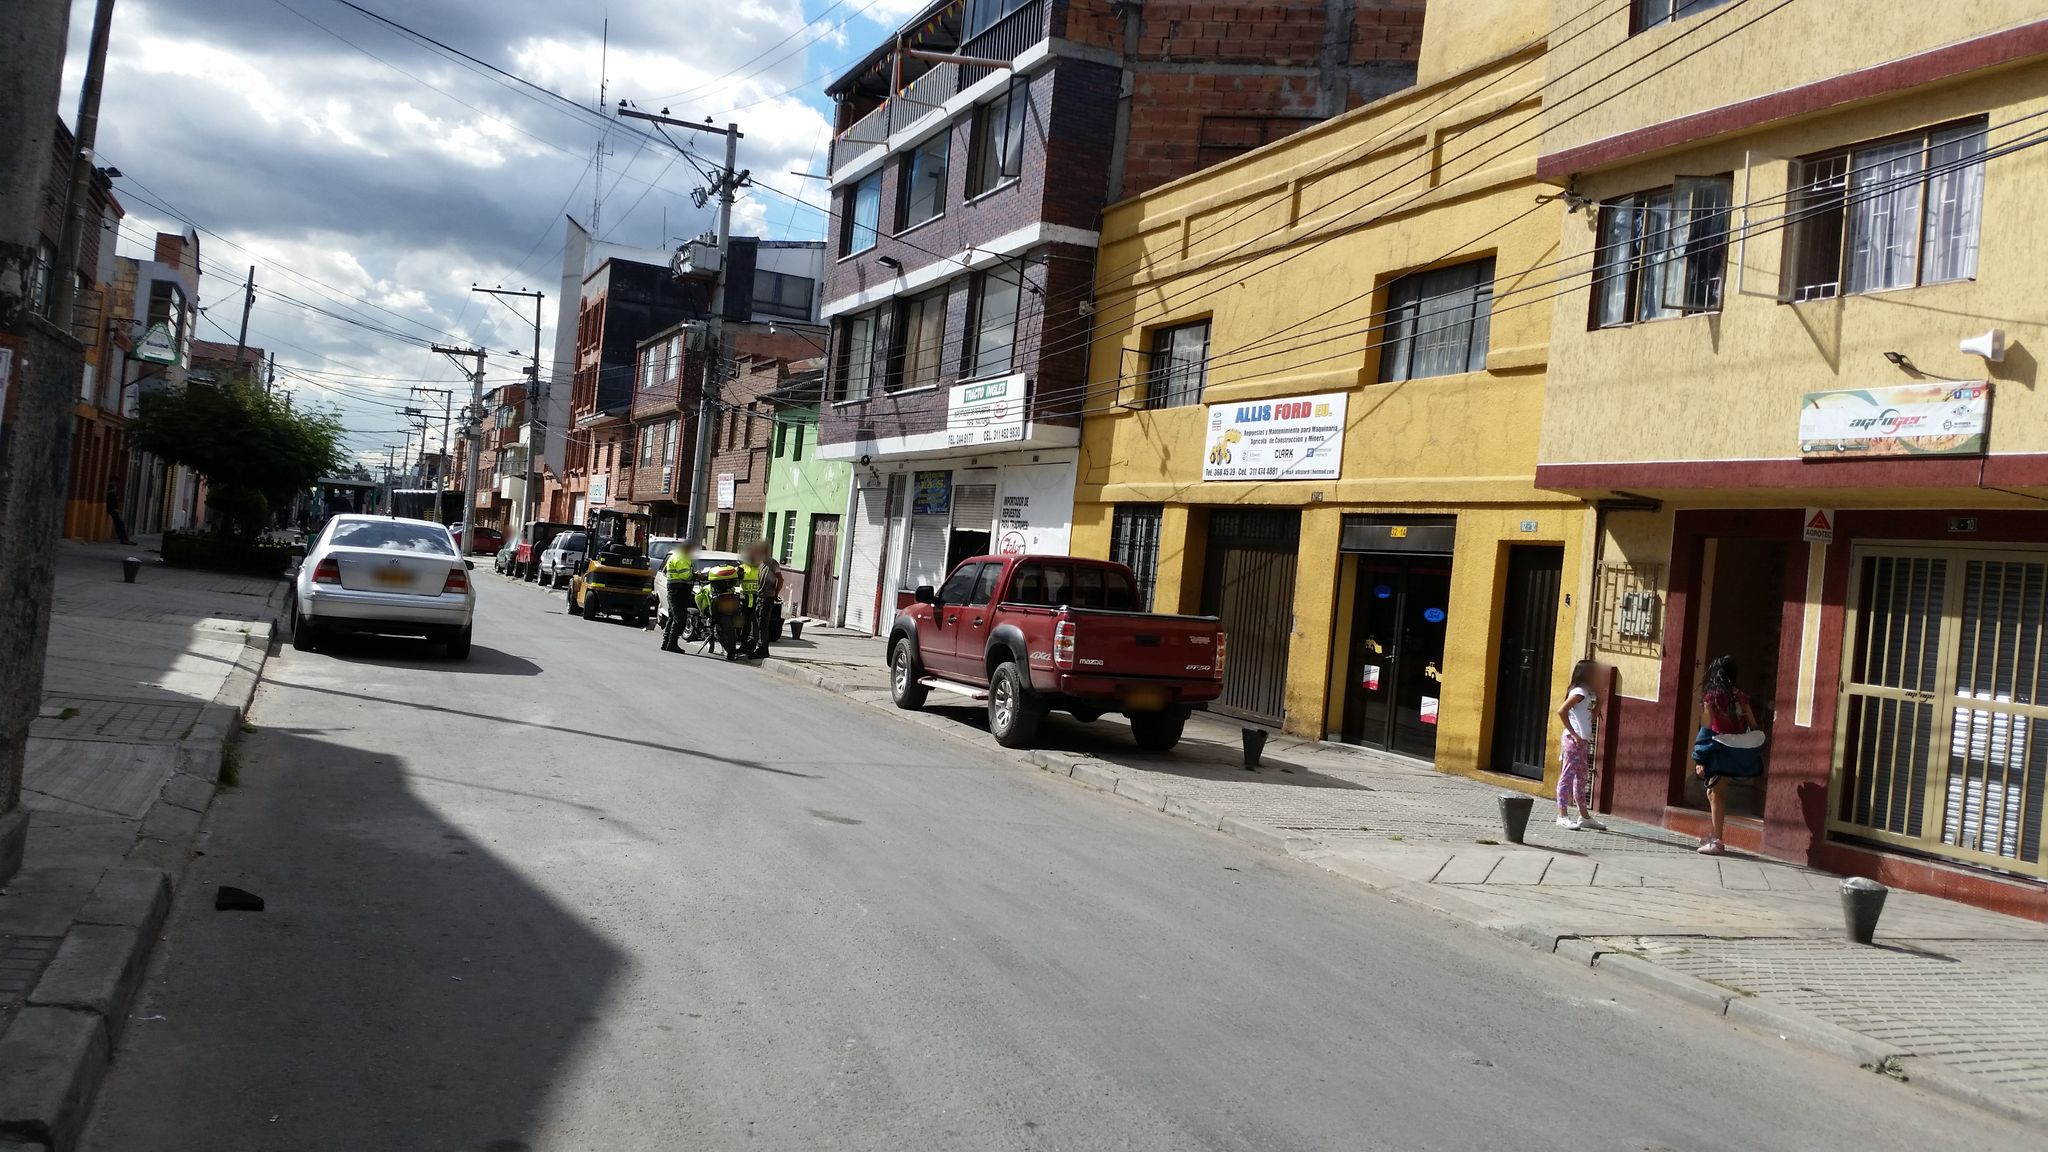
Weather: clear
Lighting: day
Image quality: good
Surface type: walking surface
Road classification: unclassified
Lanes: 2
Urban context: urban centre
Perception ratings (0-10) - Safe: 1.92, Lively: 6.73, Beautiful: 2.2, Boring: 1.66, Depressing: 6.97, Wealthy: 2.95